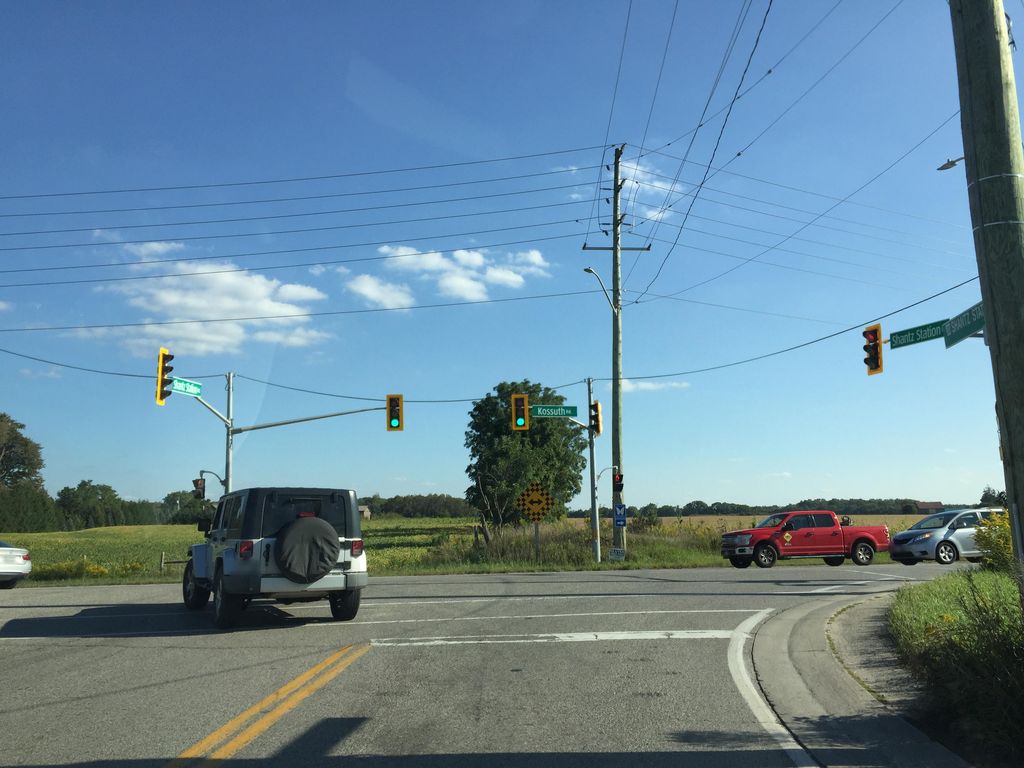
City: kitchener-waterloo